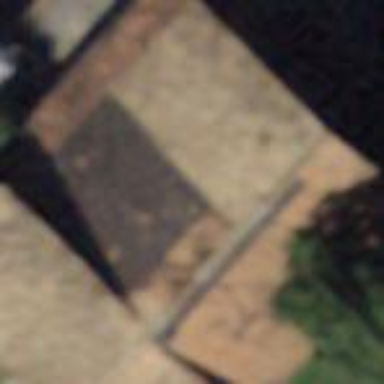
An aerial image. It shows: Rural barn.